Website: lowes
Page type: customer-info-address
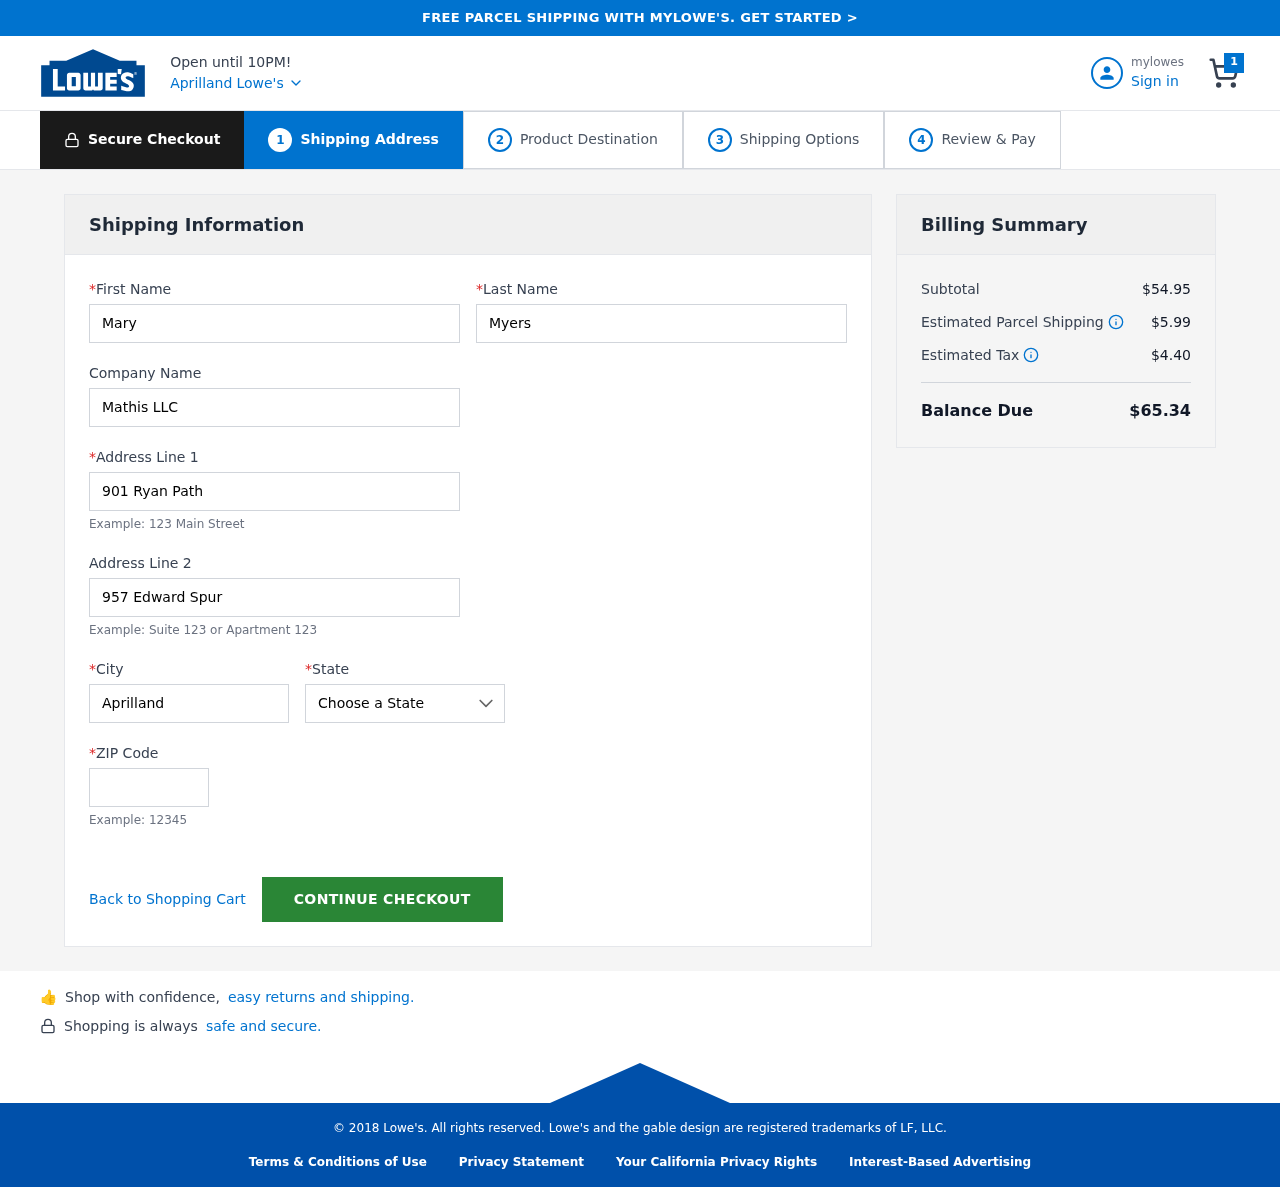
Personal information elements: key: PII_CITY
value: Aprilland
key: PII_COMPANY
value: Mathis LLC
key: PII_FIRSTNAME
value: Mary
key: PII_LASTNAME
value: Myers
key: PII_POSTCODE
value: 13254
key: PII_STATE
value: MP
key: PII_STREET
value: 901 Ryan Path
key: PII_STREET2
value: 957 Edward Spur
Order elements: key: ORDER_NUM_ITEMS
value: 1
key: ORDER_SUBTOTAL
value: $54.95
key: ORDER_SHIPPING_COST
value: $5.99
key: ORDER_TAX
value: $4.40
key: ORDER_TOTAL
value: $65.34